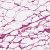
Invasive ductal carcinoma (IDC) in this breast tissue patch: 0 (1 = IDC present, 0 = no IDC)